The image folds the raw vibration samples of a bearing signal into a 2-D grayscale square (signal-to-image encoding). What is the most likely bearing condition (normal, inner_race, outer_race, ball)?
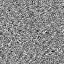
Answer: inner_race